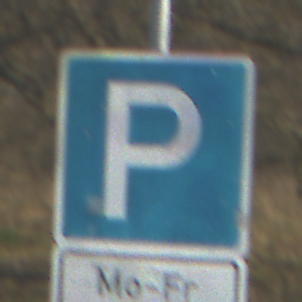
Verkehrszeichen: Parken
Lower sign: ZeitangabenMitBeschraenkungAufWochentage2
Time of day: MorningAfternoon
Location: Outdoor (Nature)
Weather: Clear
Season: NotSpecified
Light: Natural